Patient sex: F
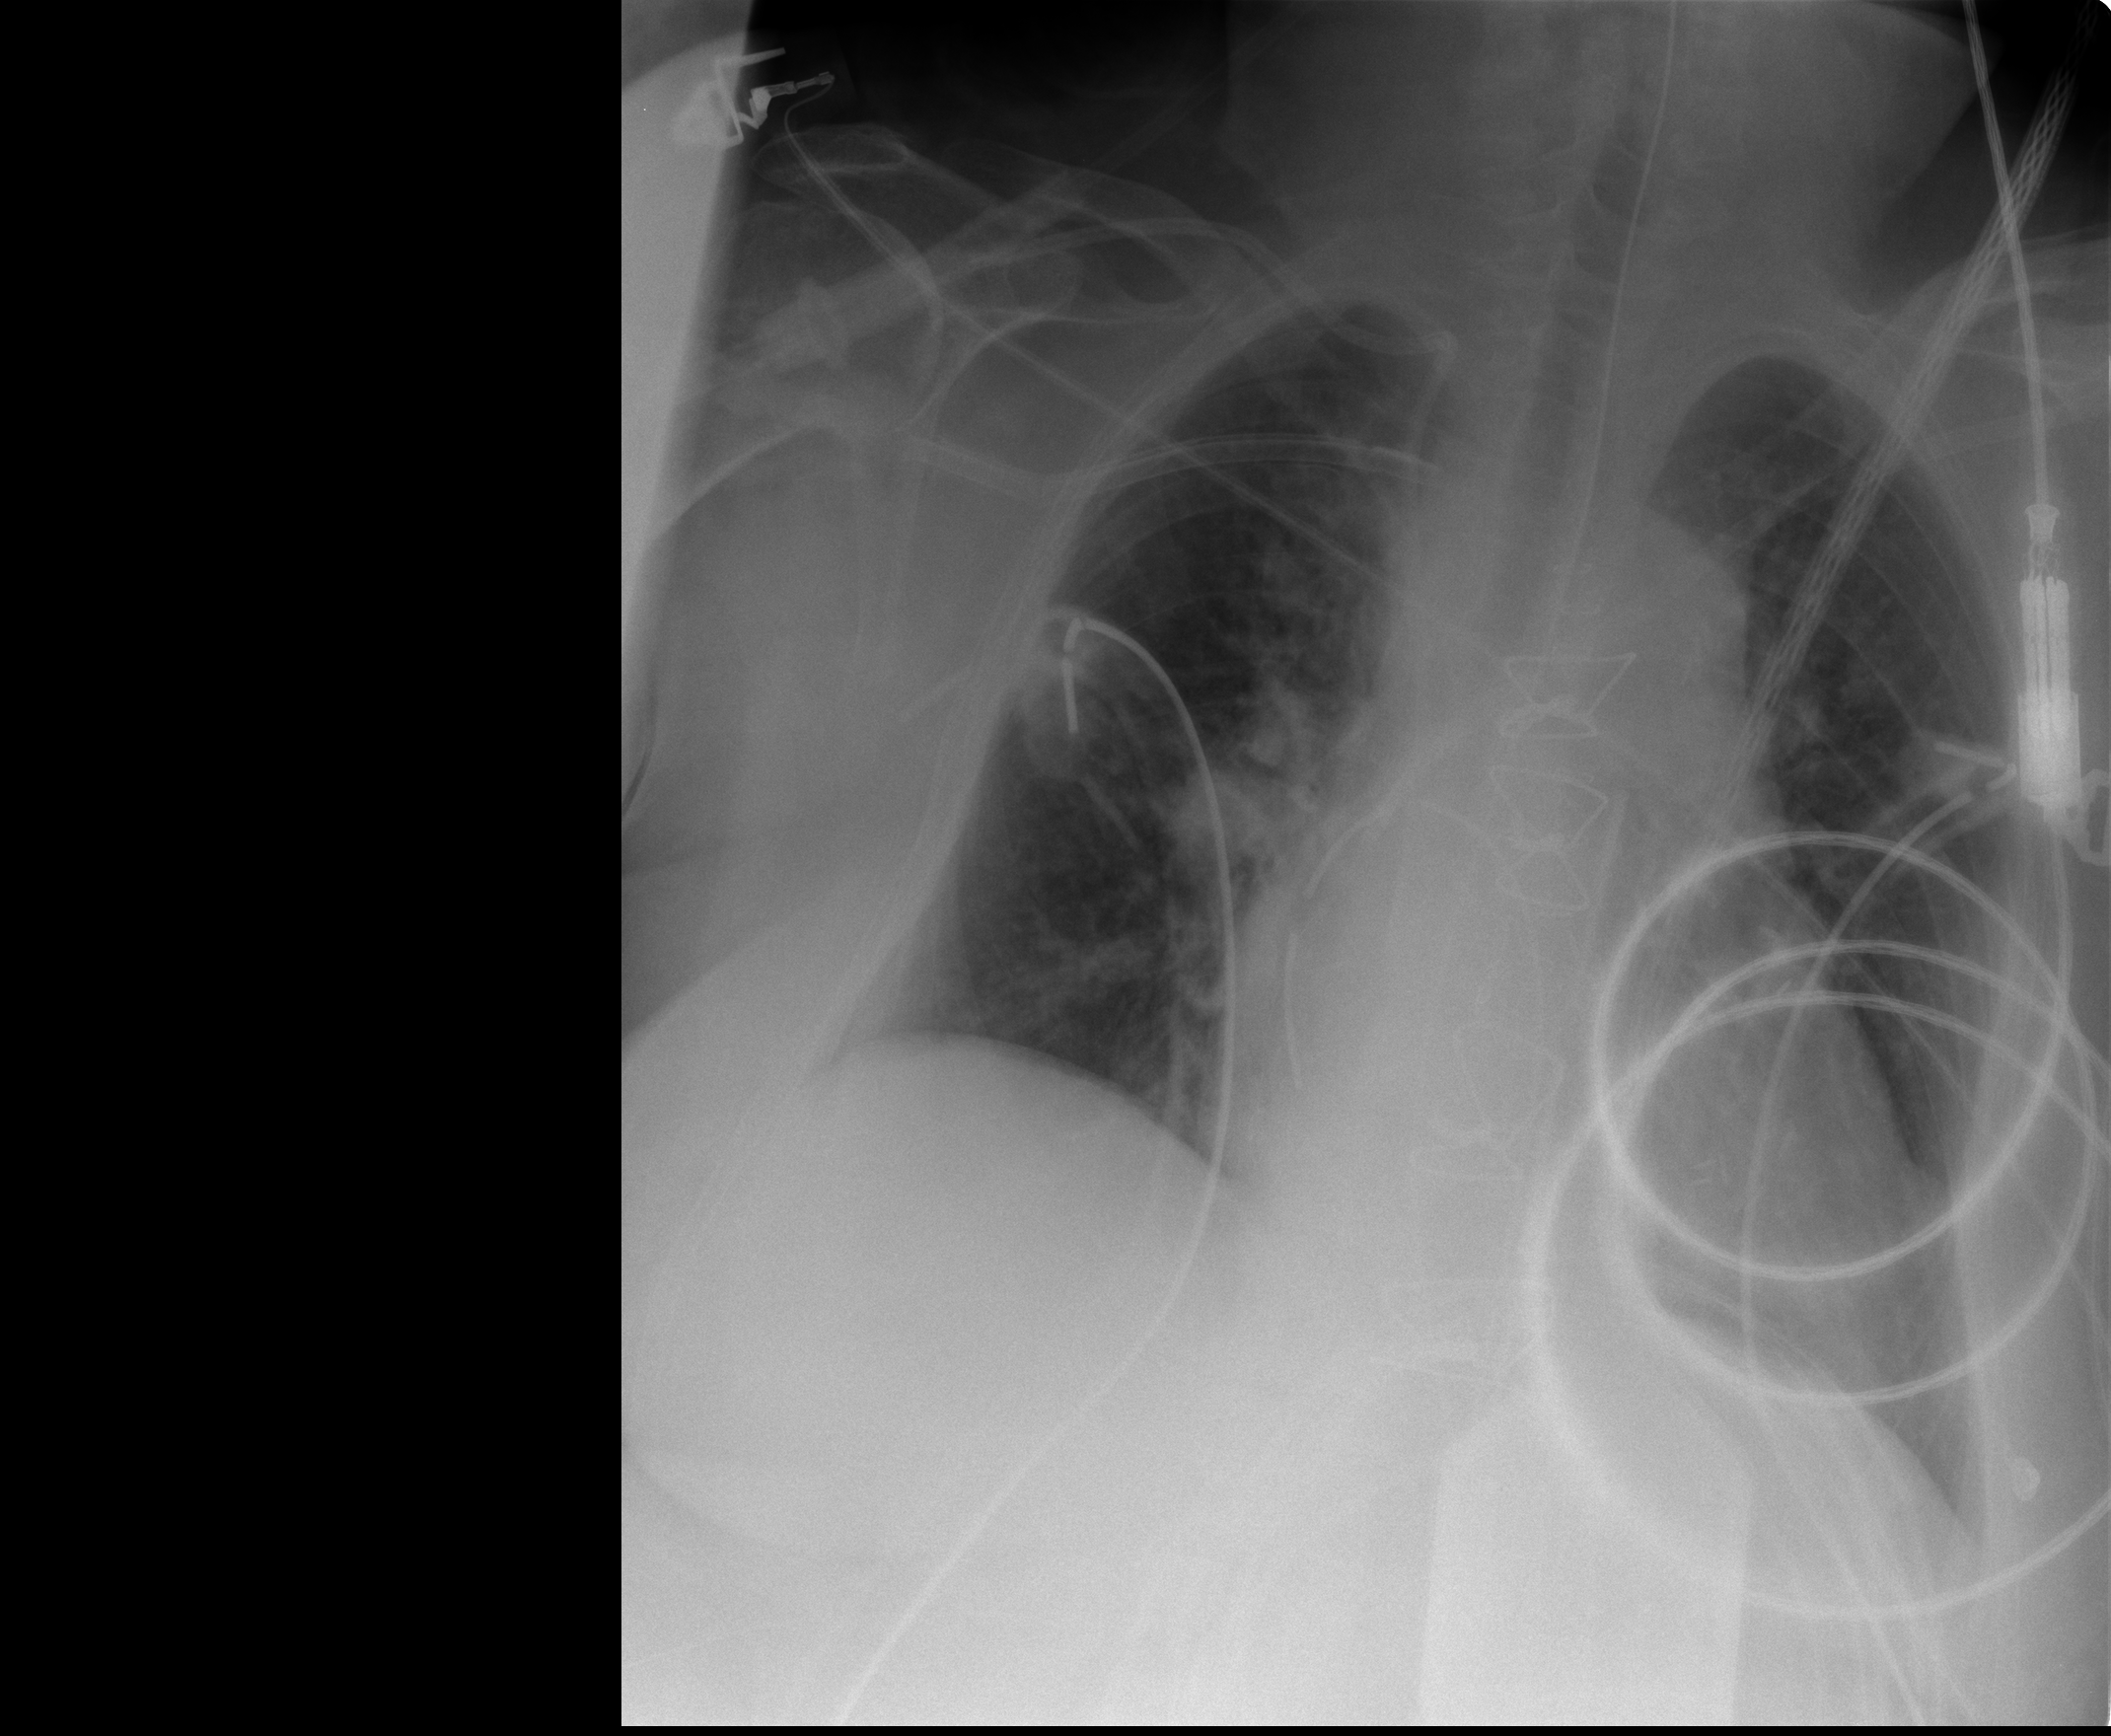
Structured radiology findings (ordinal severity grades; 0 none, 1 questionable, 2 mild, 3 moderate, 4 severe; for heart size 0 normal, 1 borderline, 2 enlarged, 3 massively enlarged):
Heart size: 1
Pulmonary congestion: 1
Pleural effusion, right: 0
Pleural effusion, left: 0
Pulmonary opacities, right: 0
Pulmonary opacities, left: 0
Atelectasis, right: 0
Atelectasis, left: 0